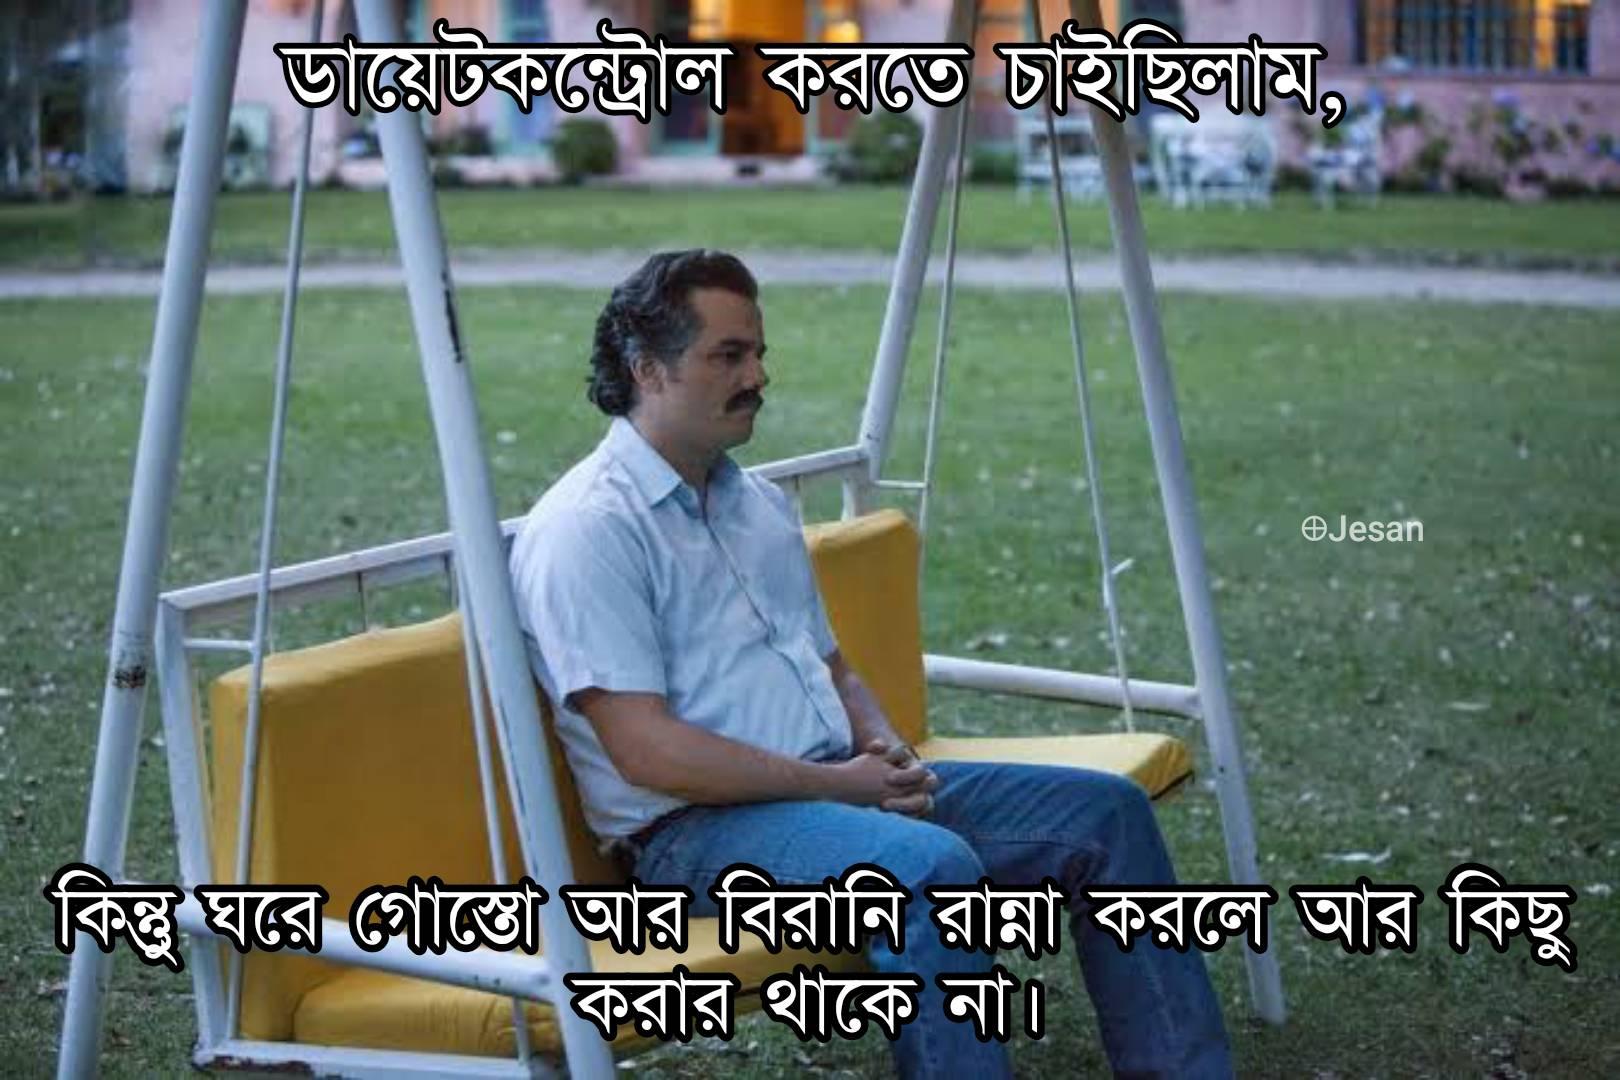
Caption: ডায়েটকন্ট্রোল করতে চাইছিলাম ,   কিন্তু ঘরে গোস্তো আর বিরানি রান্না করলে আর কিছু করার থাকে না ।
Label: non-hate